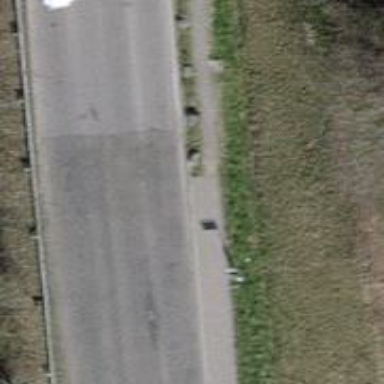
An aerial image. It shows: Abandoned railway crossing asphalt tertiary road.